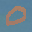
Label: 0